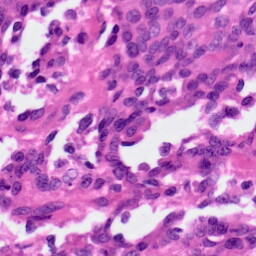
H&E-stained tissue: Ovarian